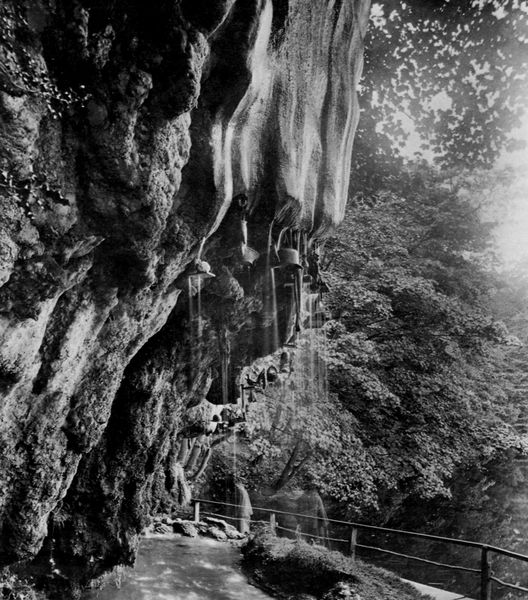
Titel: Knaresborough
Künstler: Francis Frith
Schlagwörter: baum, berg, blätter, felsen, gestein, himmel, laub, mann, schatten, wasser, weiß, bäume, fluss, landschaft, menschen, see, teich, frau, grau, licht, schwarz, weg, zaun, wand, mensch, stein, steine, bild, bach, nass, natur, spiegelung, stamm, brüstung, busch, sonne, höhle, tal, wald, wasserfall, brunnen, aussicht, kübel, gischt, ansicht, abhang, fels, felswand, gebirge, sonnenlicht, nebel, erosion, schlucht, fliessen, vorsprung, detail, widerschein, geländer, tiefe, granit, foto, fotografie, photographie, sonnenstrahl, moos, abgrund, schwarz weiss, strahl, karg, laubwerk, sonnenschein, grotte, laubbäume, urwald, diagonale, felsvorsprung, eimer, fotographie, behälter, tropfen, wanderung, steig, installation, klamm, kalk, feucht, nässe, handlauf, felsem, steilwand, niagara, langzeitbelichtung, qald, neunzehntes, 19.jh, klettersteig, geklä#nder, schwrz-wiss